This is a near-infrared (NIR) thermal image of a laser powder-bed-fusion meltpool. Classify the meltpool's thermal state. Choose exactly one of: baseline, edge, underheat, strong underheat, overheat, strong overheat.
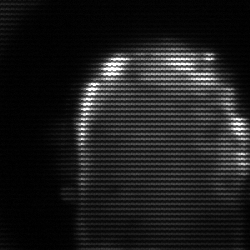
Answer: baseline